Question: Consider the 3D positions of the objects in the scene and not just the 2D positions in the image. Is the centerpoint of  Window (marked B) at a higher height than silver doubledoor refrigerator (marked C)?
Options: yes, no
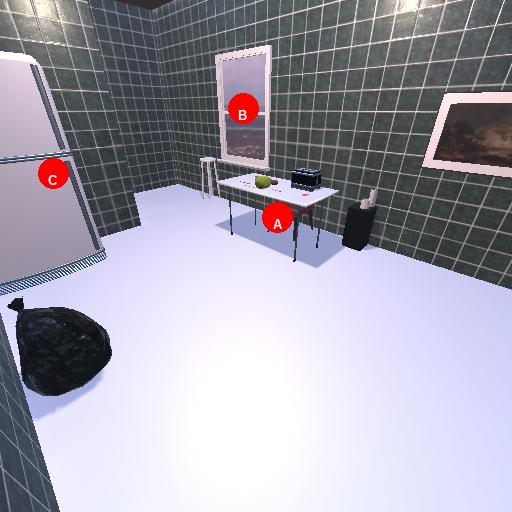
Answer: yes